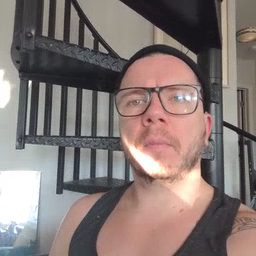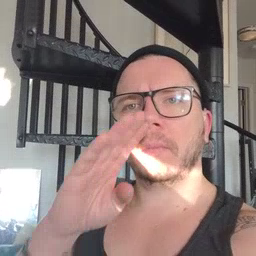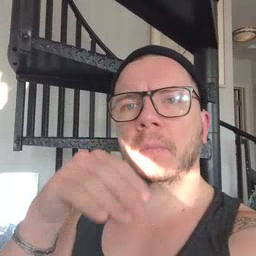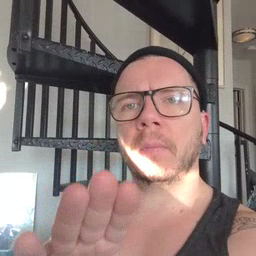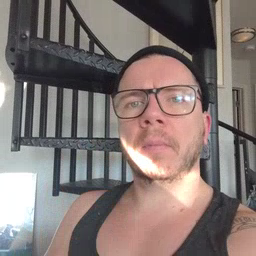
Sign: elephant